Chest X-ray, PA view. Patient: 52 years old, sex F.
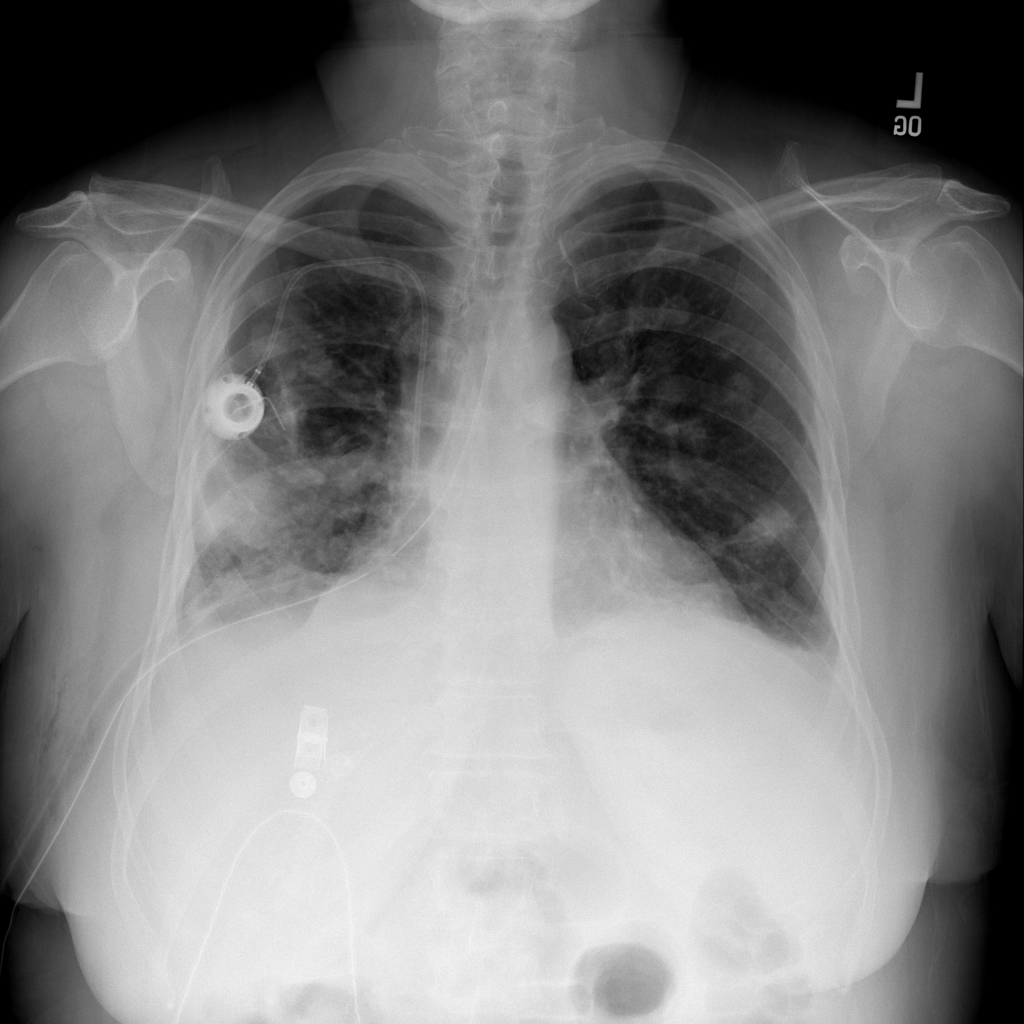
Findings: Nodule, Pneumothorax